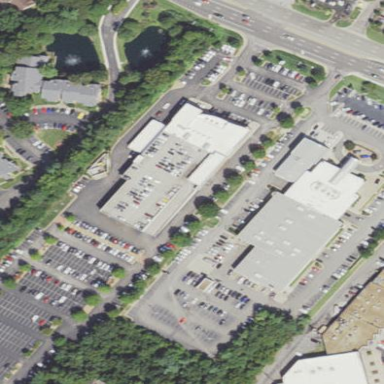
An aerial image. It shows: Building that houses car shop.